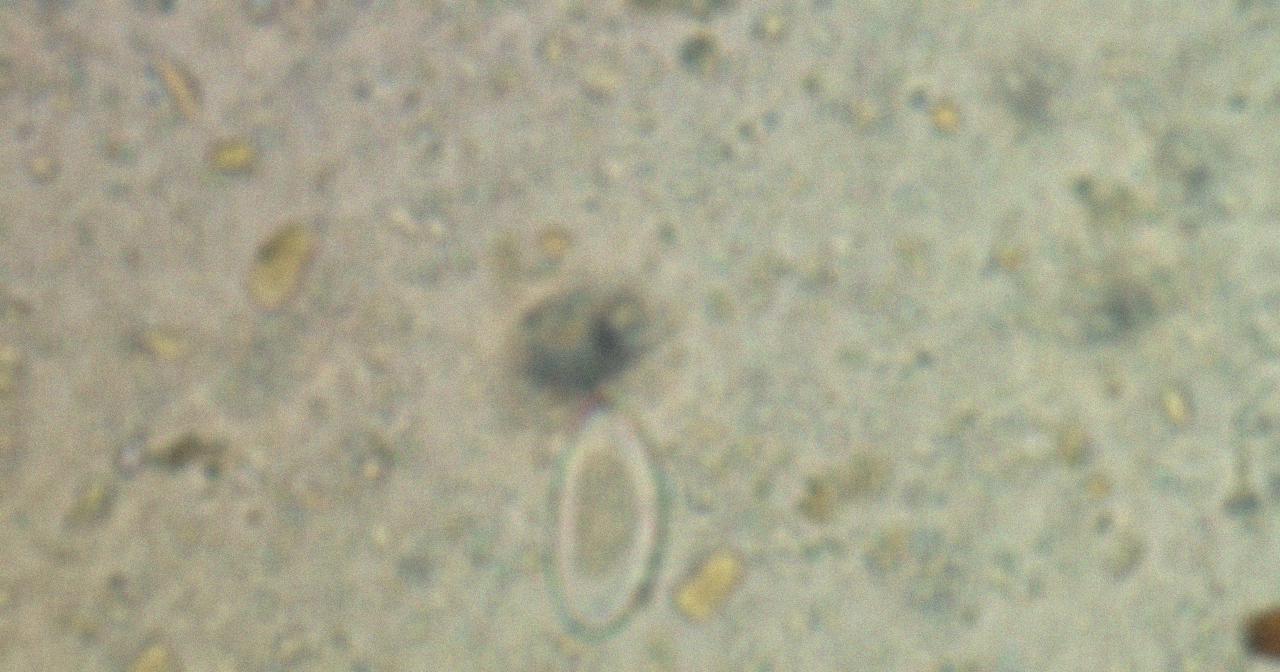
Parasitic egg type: Enterobius vermicularis